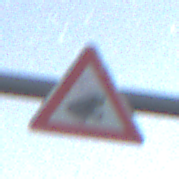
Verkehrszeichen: AmphibienwanderungLinks
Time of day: Night
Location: Outdoor (Nature)
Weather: Clear
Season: NotSpecified
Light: Natural